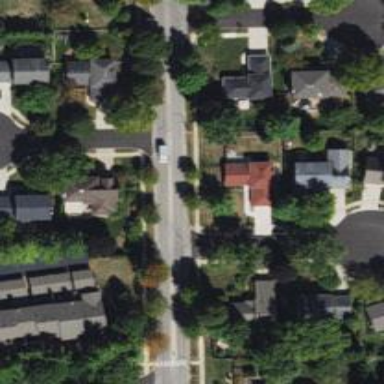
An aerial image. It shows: Residential road with separate asphalt sidewalk.